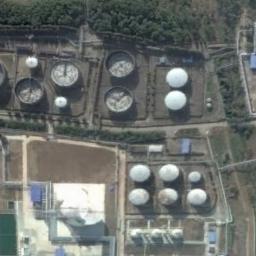
Label: storage tanks